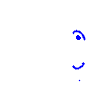
Particle: electron